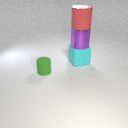
large red rubber cylinder above large purple metal cylinder